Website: apple
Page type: delivery-shipping
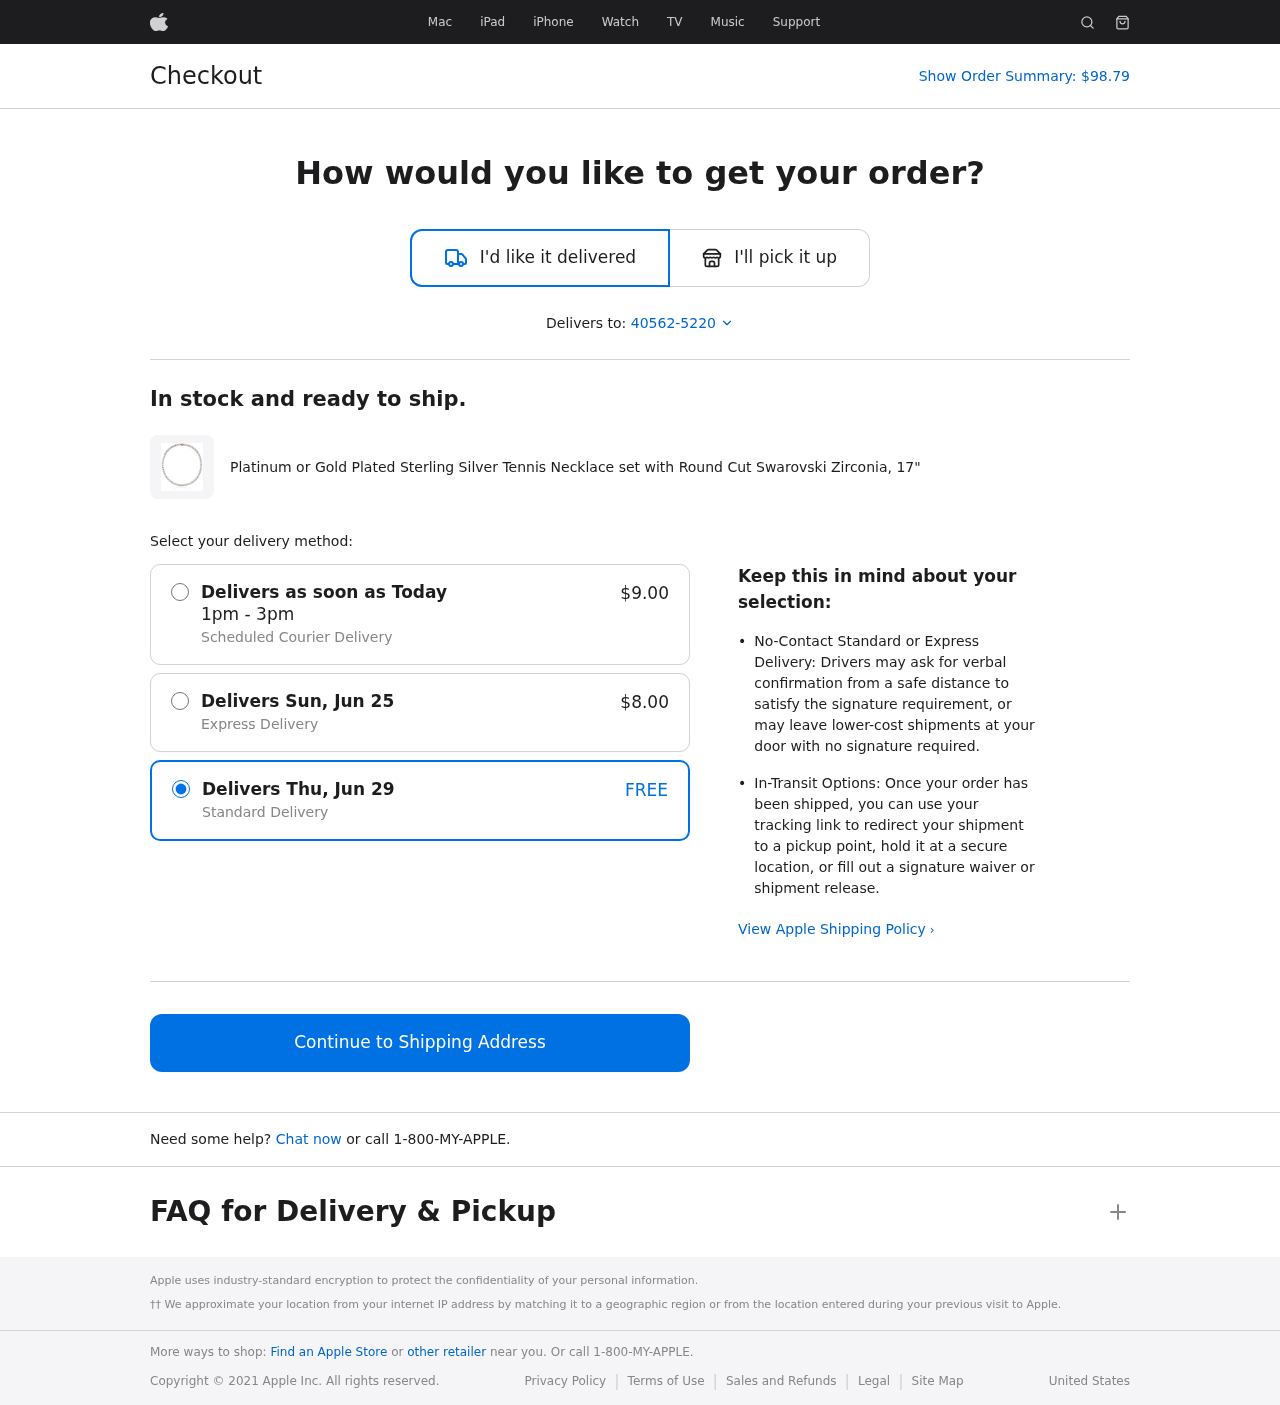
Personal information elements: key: PII_POSTCODE_FULL
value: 40562-5220
Product elements: key: PRODUCT1_NAME
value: Platinum or Gold Plated Sterling Silver Tennis Necklace set with Round Cut Swarovski Zirconia, 17"
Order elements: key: ORDER_TOTAL
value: $98.79
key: ORDER_SHIPPING_DATE
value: Today
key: ORDER_SAMEDAY_SHIPPING_COST
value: $9.00
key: ORDER_EXPRESS_DATE
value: Sun, Jun 25
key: ORDER_EXPRESS_SHIPPING_COST
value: $8.00
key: ORDER_DELIVERY_DATE
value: Thu, Jun 29
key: ORDER_SHIPPING_COST
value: FREE